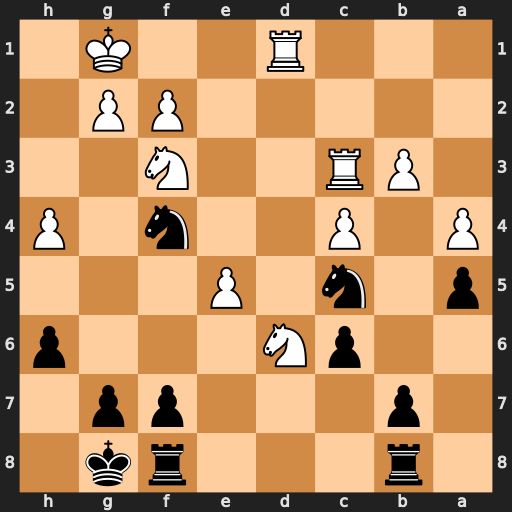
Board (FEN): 1r3rk1/1p3pp1/2pN3p/p1n1P3/P1P2n1P/1PR2N2/5PP1/3R2K1
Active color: b
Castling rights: -
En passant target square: -
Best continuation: Ne2+ Kh2 Nxc3